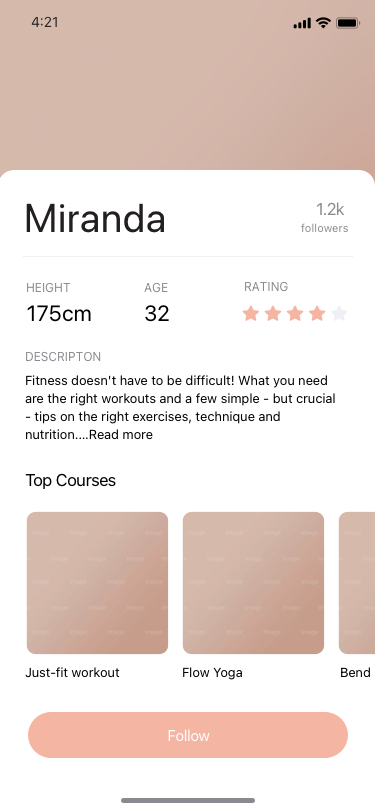
Text in this UI design:
Top Courses
Just-fit workout
Flow Yoga
Bend and Kick back
DESCRIPTON
Fitness doesn't have to be difficult! What you need are the right workouts and a few simple - but crucial - tips on the right exercises, technique and nutrition.…Read more
HEIGHT
AGE
RATING
175cm
32
followers
1.2k
Miranda